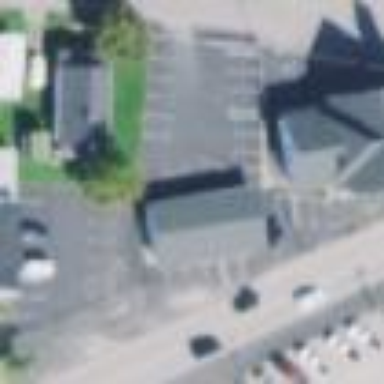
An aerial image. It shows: Parking area.